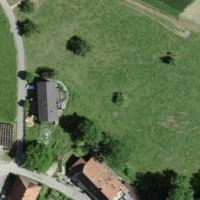
EUNIS habitat code: 55
Species observed at this site:
Echium vulgare
Plantago lanceolata